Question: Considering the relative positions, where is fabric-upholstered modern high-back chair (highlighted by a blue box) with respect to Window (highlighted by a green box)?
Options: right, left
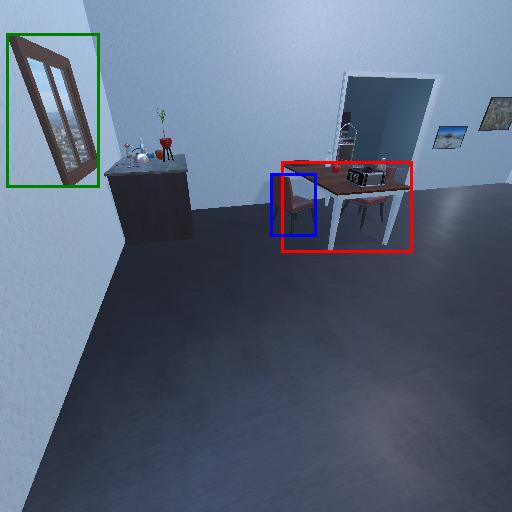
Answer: right